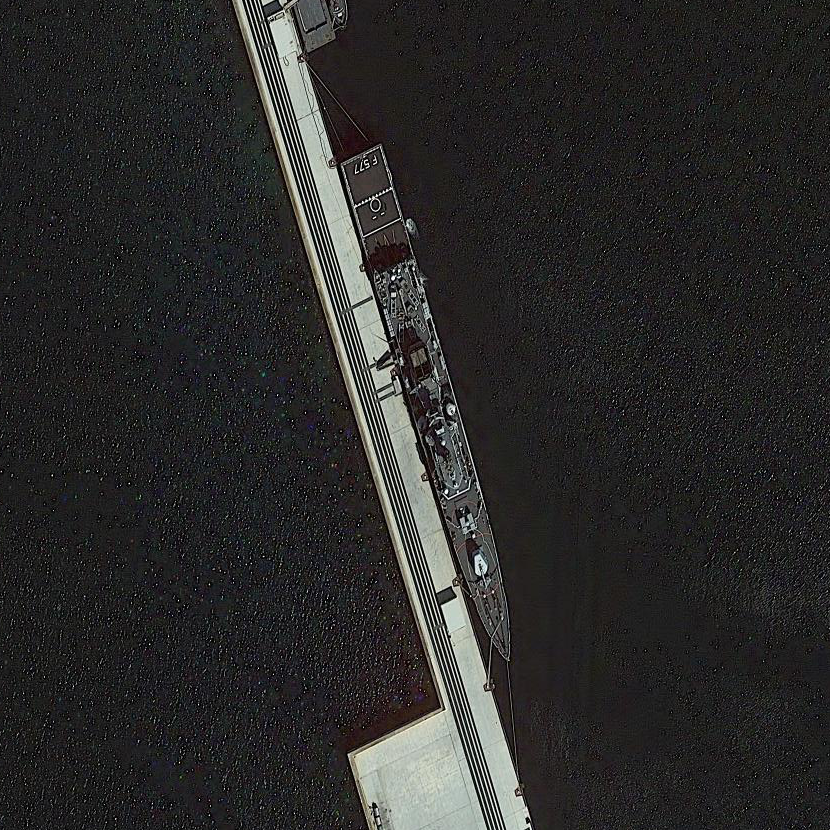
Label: cruiser